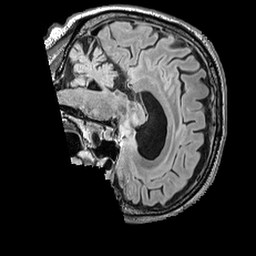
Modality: FLAIR
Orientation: sagittal
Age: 75
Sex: male
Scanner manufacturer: siemens
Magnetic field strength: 3 T
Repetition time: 5 s
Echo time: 0.387 s